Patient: sex F, age 33
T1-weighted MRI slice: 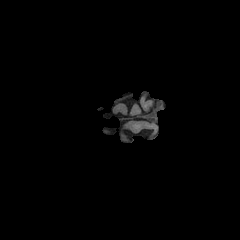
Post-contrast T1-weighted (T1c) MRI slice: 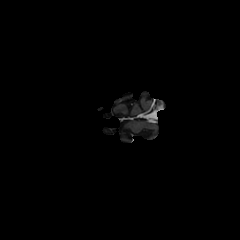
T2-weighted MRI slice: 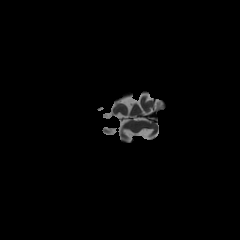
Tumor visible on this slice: no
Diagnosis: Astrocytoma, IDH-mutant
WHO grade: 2